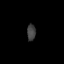
Tissue: prostate
Cell type: T cells
Senescence score: 0.2999
Nuclear area (px): 136
Mean DAPI intensity: 65.471